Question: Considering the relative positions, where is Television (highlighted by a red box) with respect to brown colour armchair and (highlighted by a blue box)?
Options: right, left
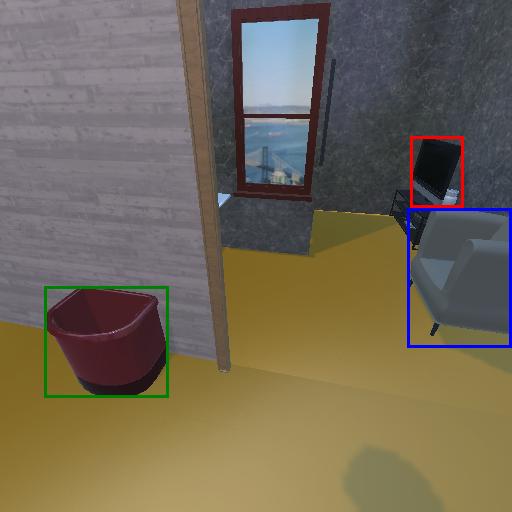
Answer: right